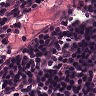
Metastatic tissue present: no